Question: I want to set up a custom OSX service, available in an app's services menu, that extracts an address from a web page, adds some user text input, and writes both infos as a new contact into the address book.
I do now the following:
On the web page, I mark part of the text containing the address.
In Automator, I use "Separate text and data" from the text category, and extract the address.
The next step in Automator is an Obj-C action, developed in XCode, that inputs the address and converts it to a new contact entry of the address book.
This works, but I am not able to accept the additional user input. There is an action "Input text" in Automator's text category, but I don't know how to combine both text inputs (address & user input) as input to my Obj-C action.
:
Here is my Automator window:

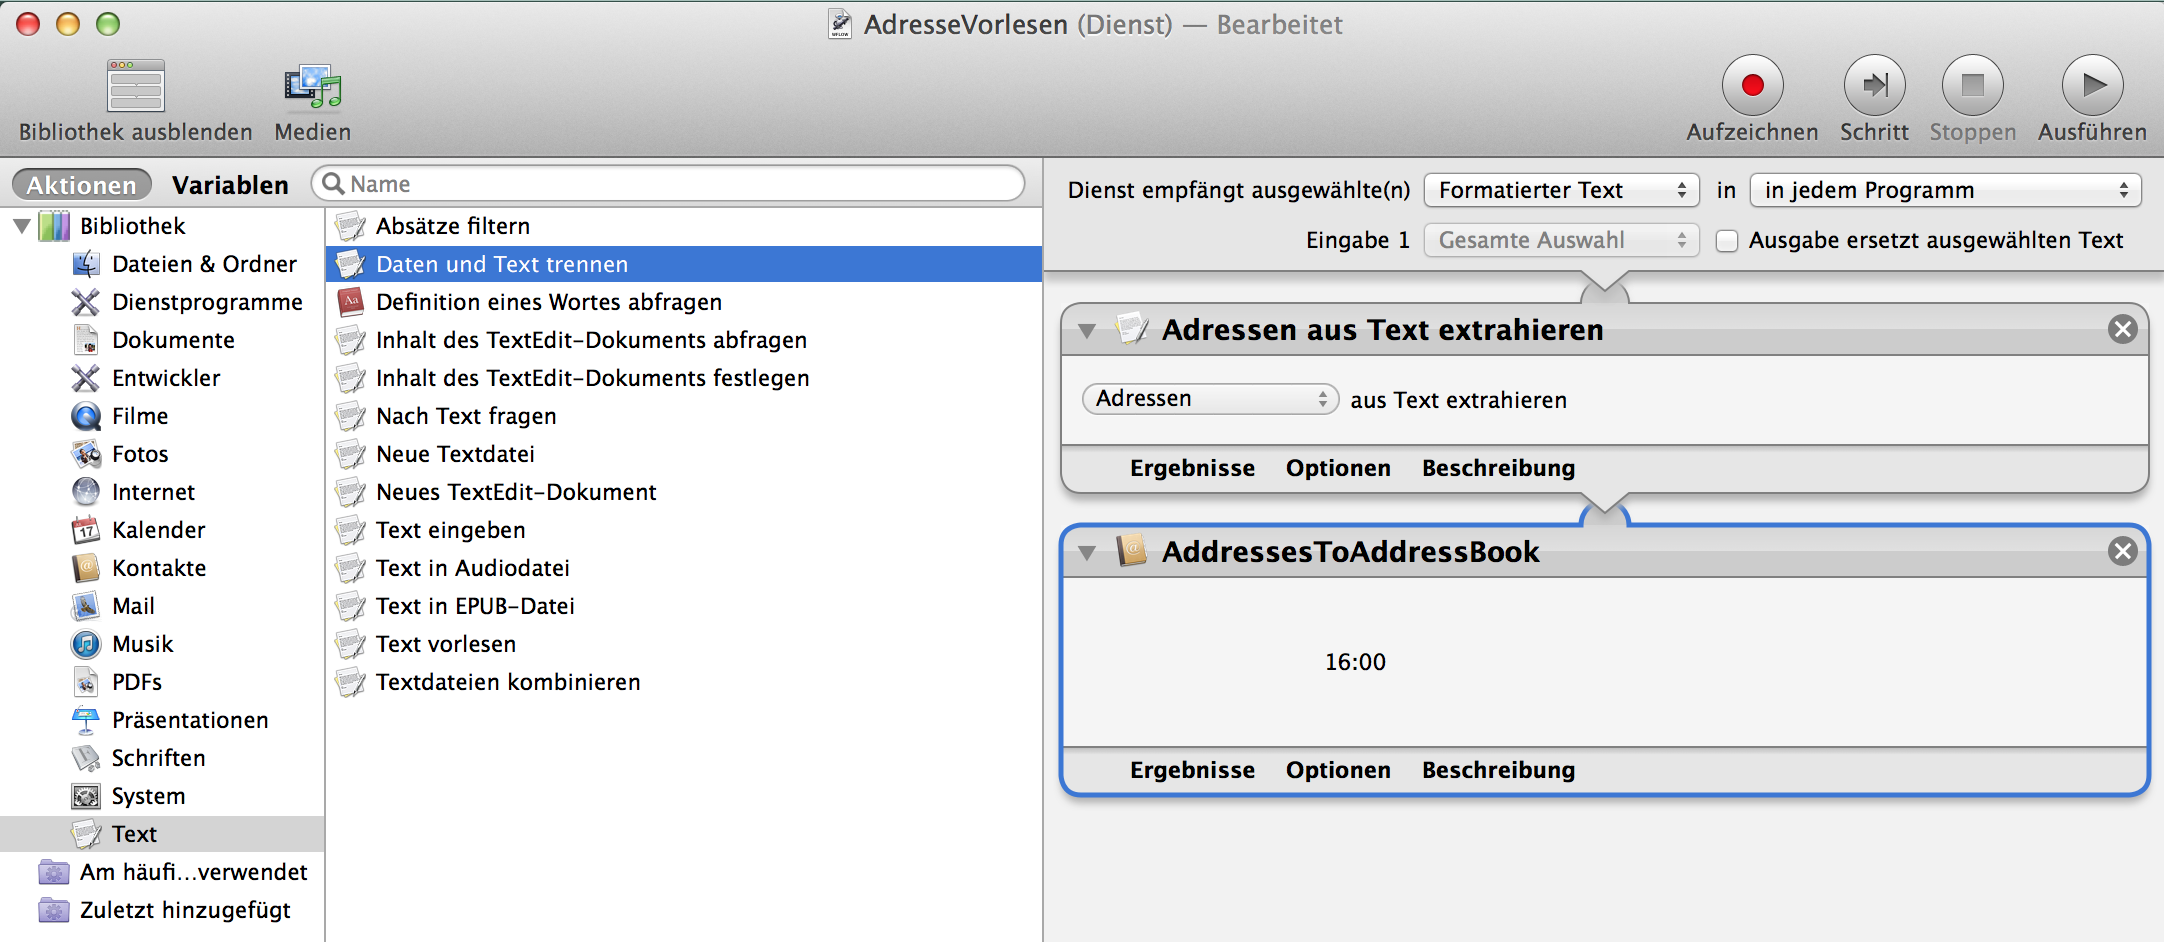
Answer: I don't have your Obj-C program here, but I can get two lots of text from the user and store them in two separate variables like this, so I presume you can pass both variables to your Obj-C, can't you?
Maybe seeing this will help someone else understand what you are trying to do...